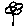
Label: flower